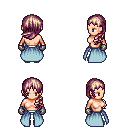
a pixel art fantasy rpg character, female body template, human, light skin, overskirt, white pants, white blonde left-swept hairstyle, metal gloves, white slippers, four views (front, back, left, right), 2x2 character sprite sheet, small pixel art, hard edges, no anti-aliasing